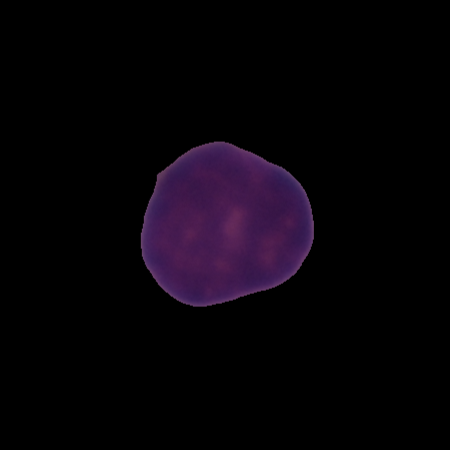
Label: healthy